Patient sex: M
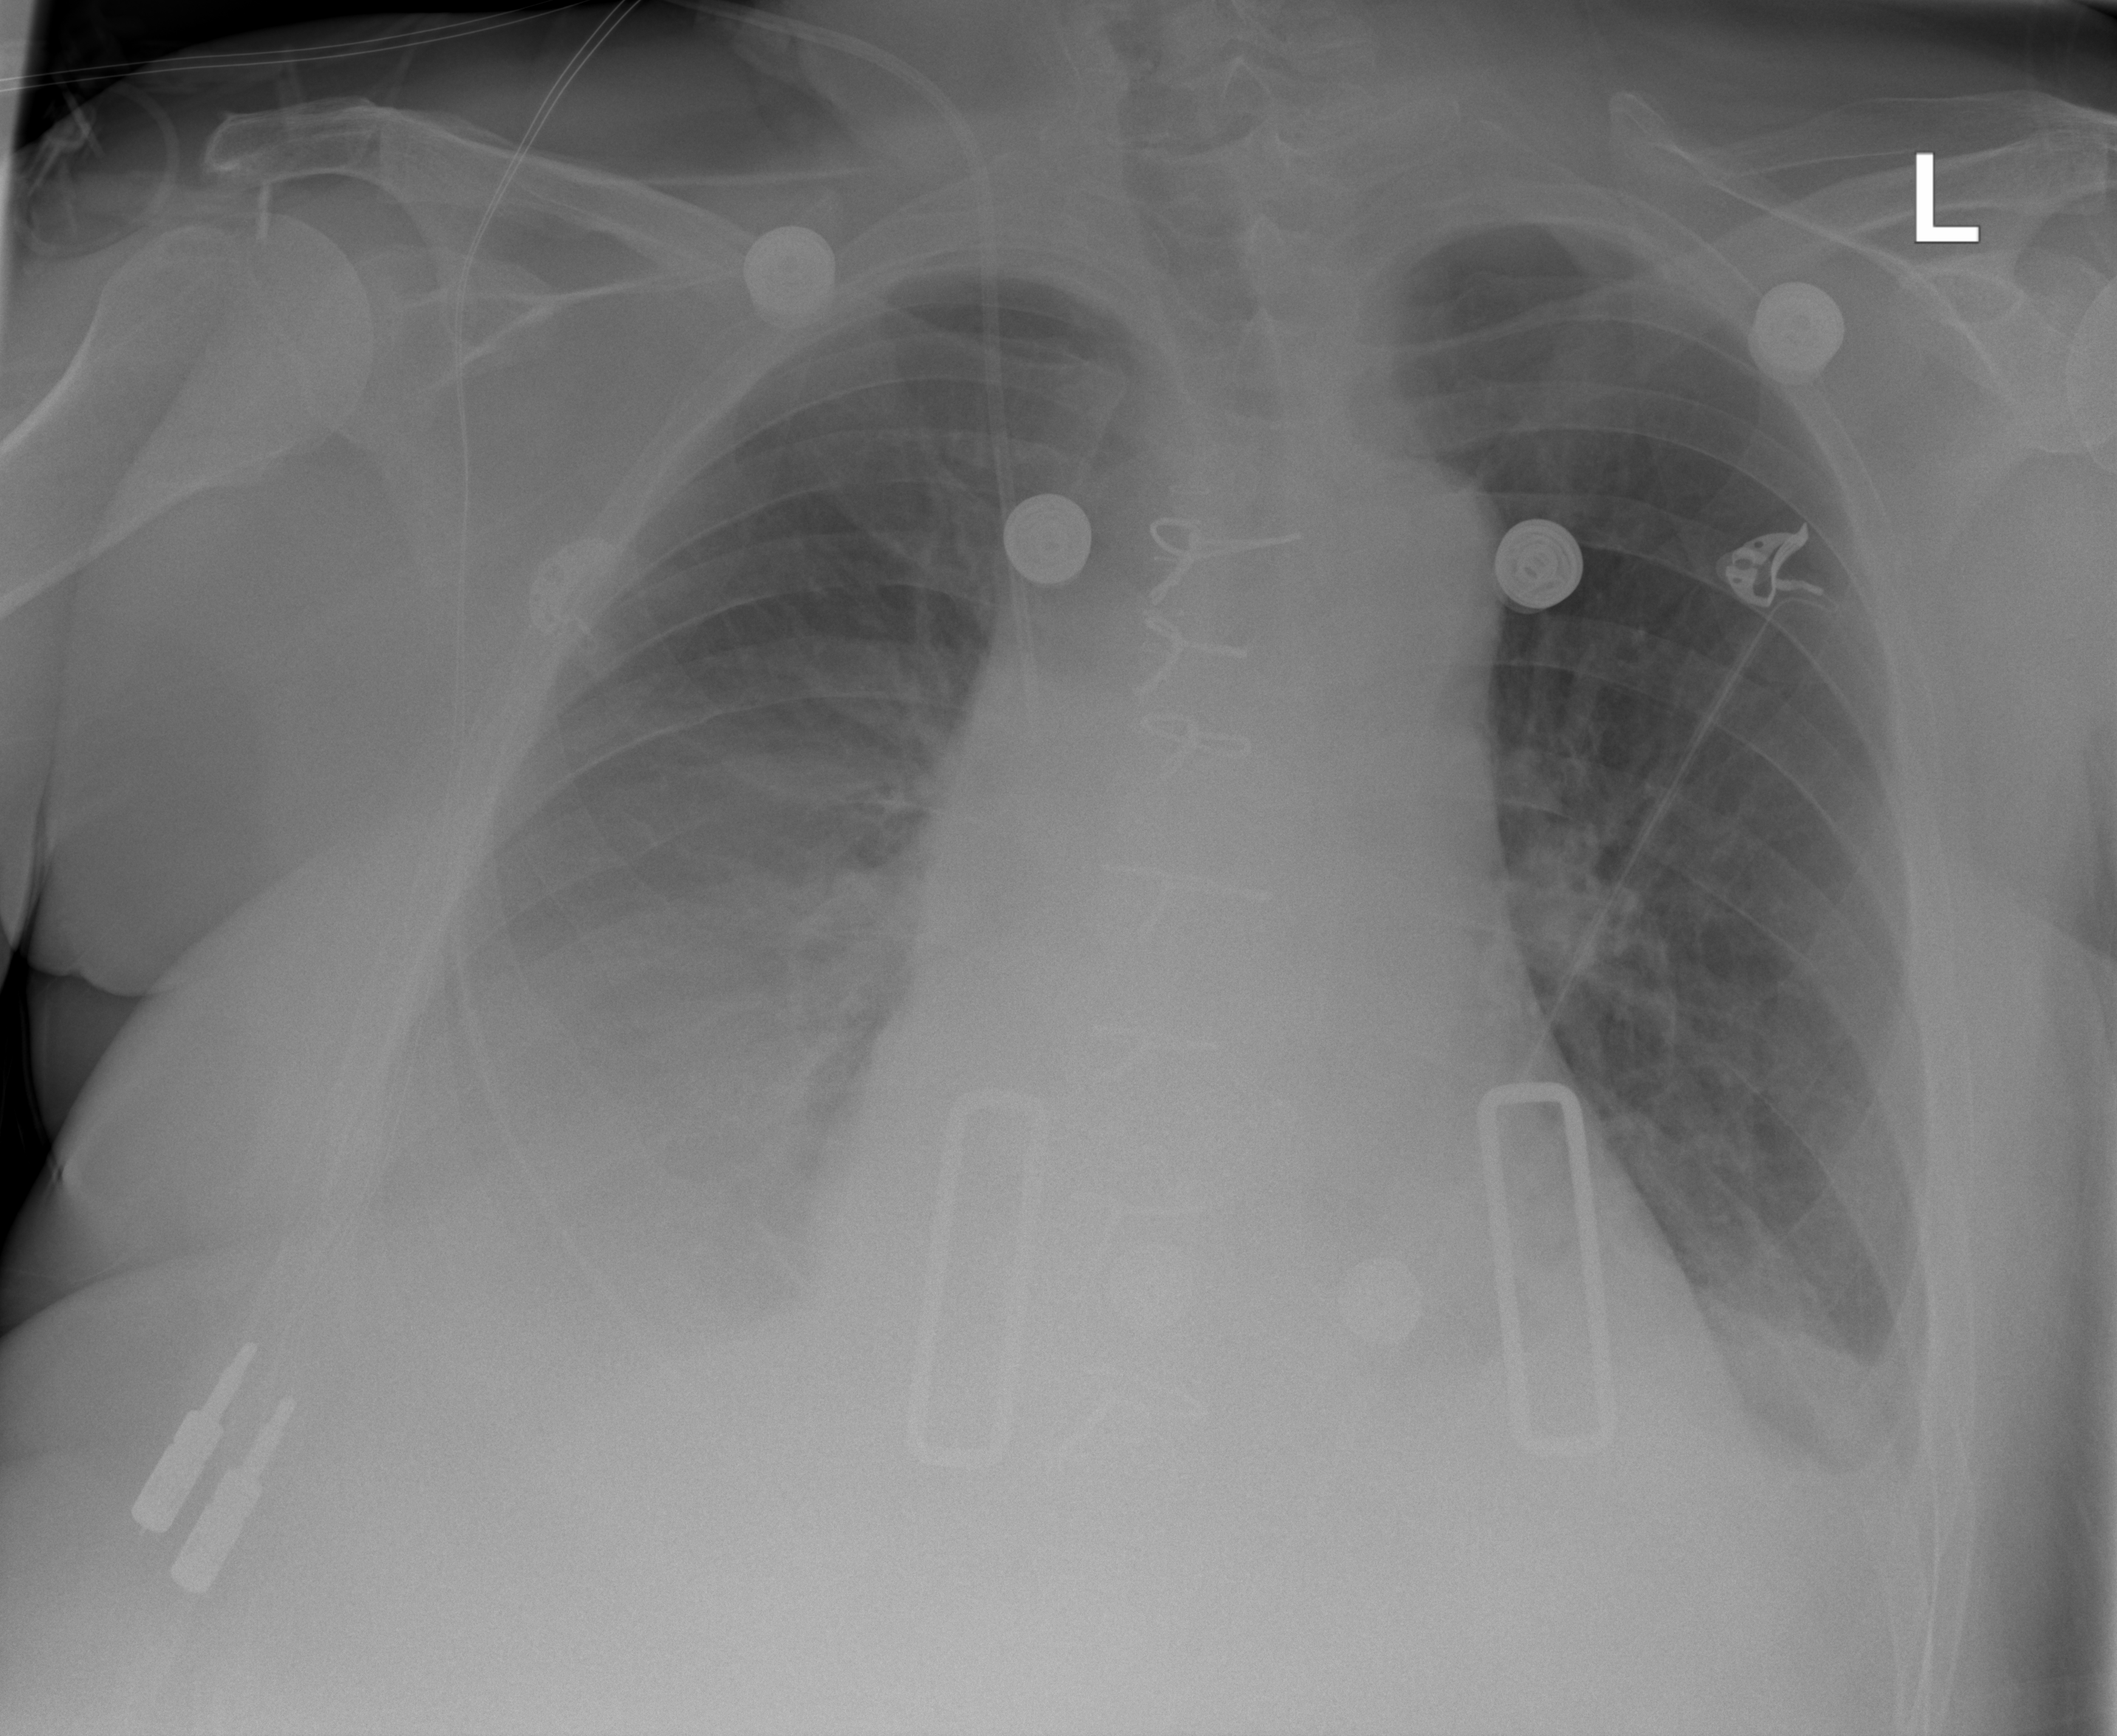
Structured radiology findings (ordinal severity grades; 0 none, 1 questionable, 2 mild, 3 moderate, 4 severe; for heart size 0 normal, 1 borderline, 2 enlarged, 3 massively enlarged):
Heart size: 1
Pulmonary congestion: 0
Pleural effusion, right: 3
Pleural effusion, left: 2
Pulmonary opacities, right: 0
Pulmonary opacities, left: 0
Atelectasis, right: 3
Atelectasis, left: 2